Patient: sex M, age 71
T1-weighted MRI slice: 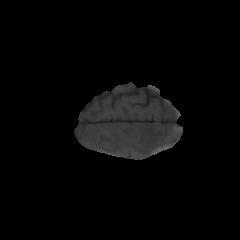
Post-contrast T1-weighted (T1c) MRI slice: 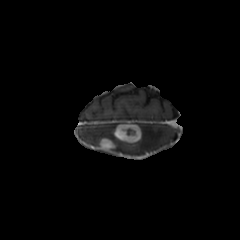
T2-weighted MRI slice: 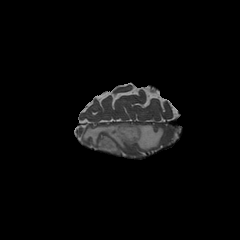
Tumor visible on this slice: yes
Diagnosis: Glioblastoma, IDH-wildtype
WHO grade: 4